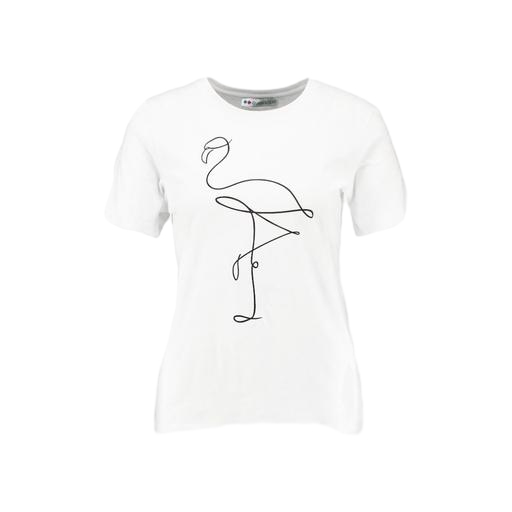
black être cécile flamingo print t-shirt, t-shirt twist graphic, white bird-print t-shirt, white background